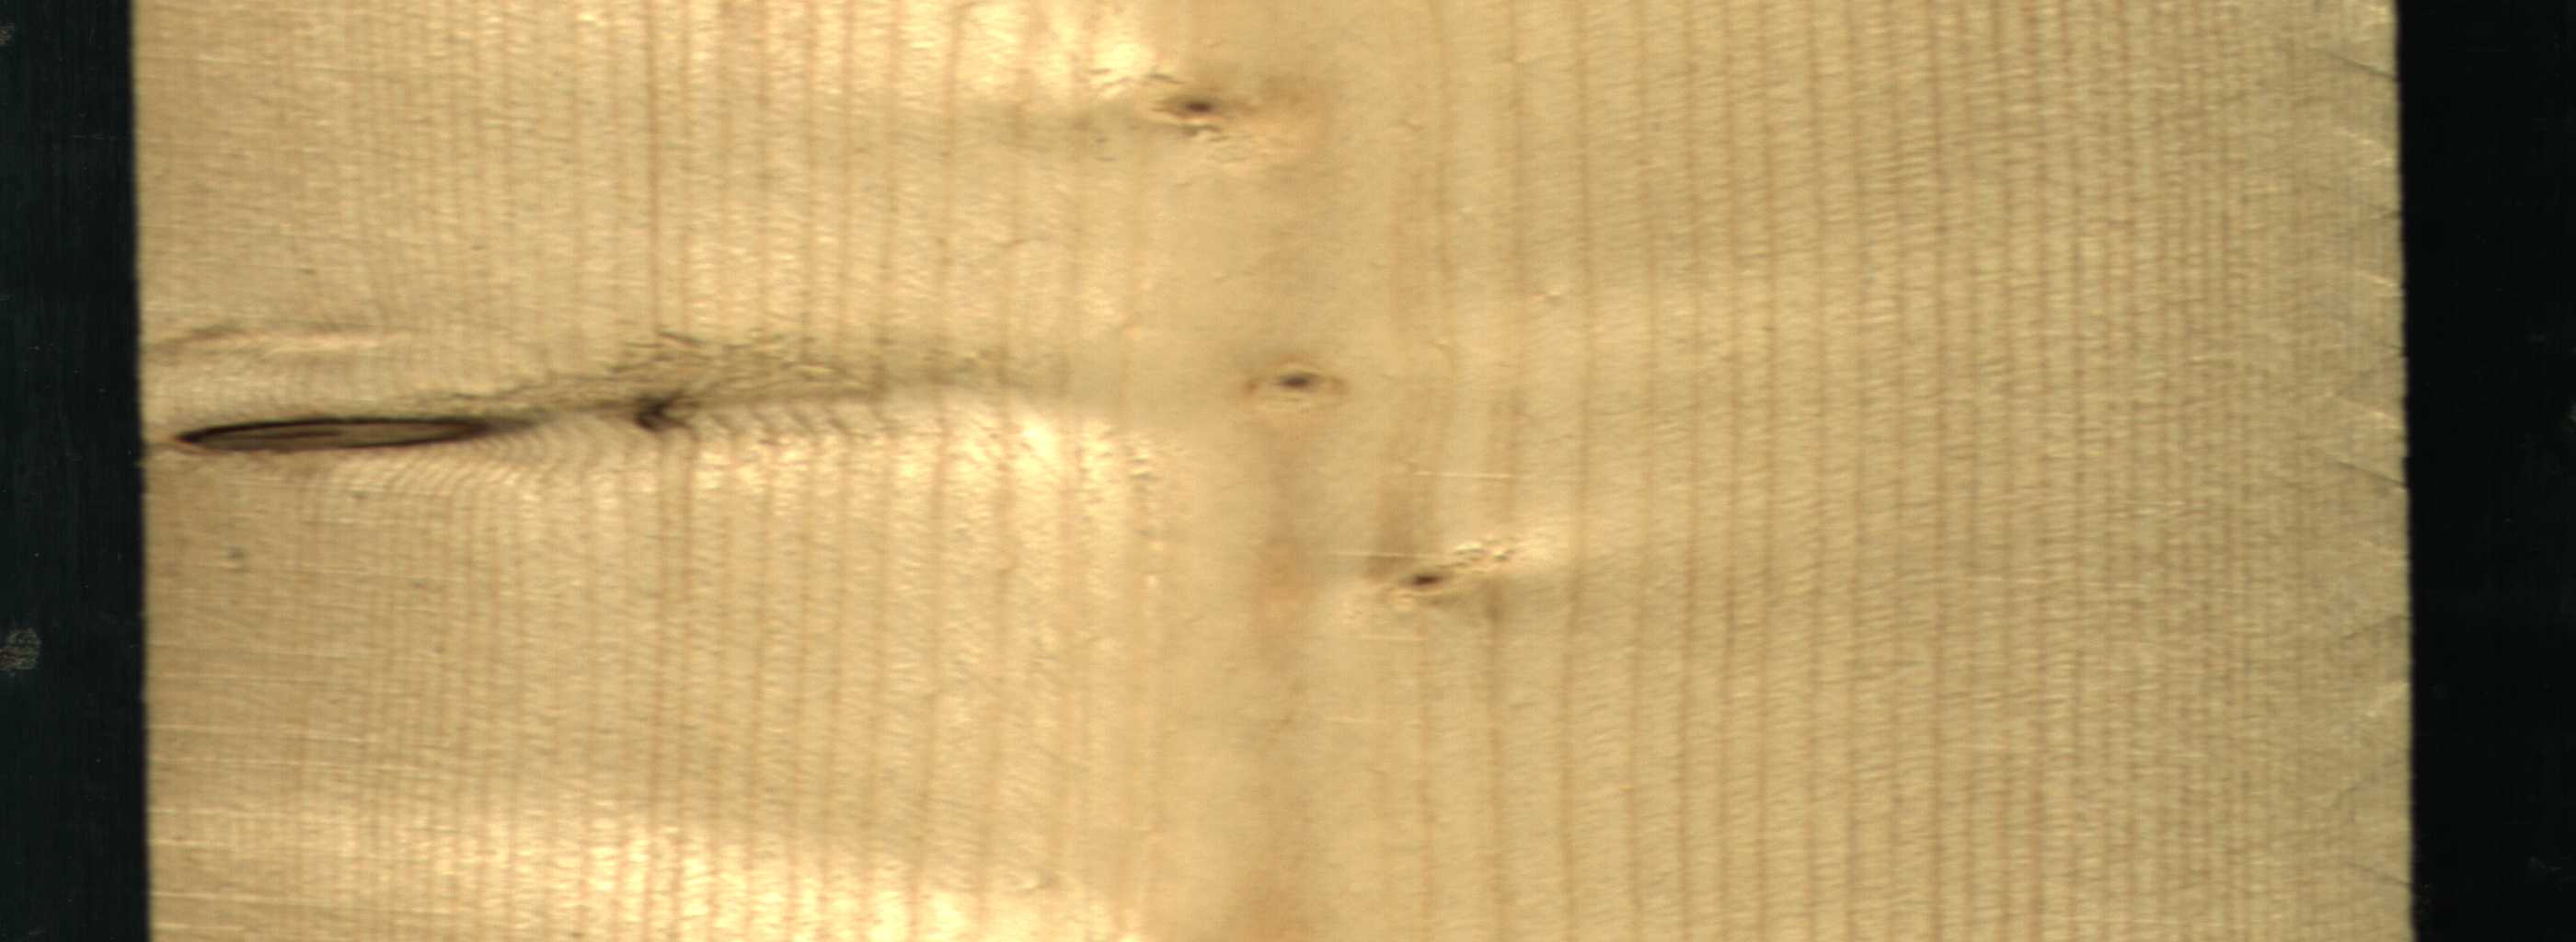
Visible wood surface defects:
Dead_Knot
Live_Knot
Live_Knot
Live_Knot
Live_Knot